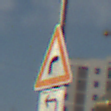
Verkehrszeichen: KurveRechts
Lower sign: RichtungsangabeDurchPfeile2
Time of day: MorningAfternoon
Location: Outdoor (Urban)
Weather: PartlyCloudy
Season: NotSpecified
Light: Natural